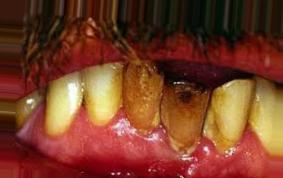
Condition: Tooth Discoloration